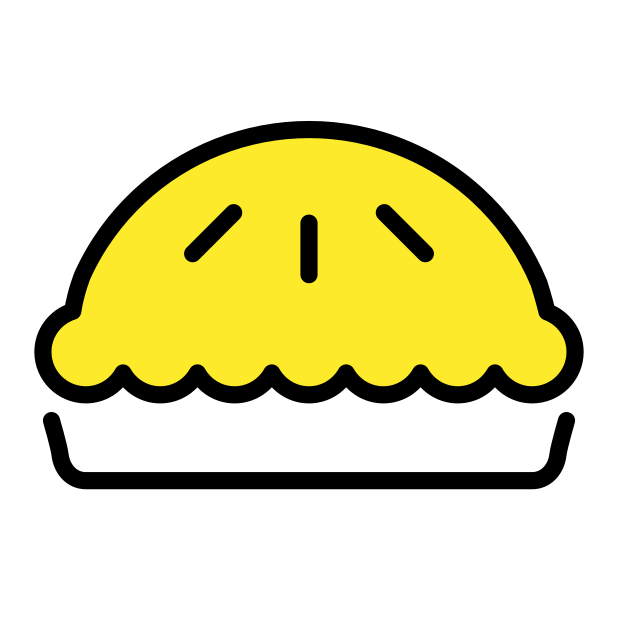
pie